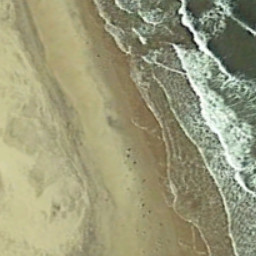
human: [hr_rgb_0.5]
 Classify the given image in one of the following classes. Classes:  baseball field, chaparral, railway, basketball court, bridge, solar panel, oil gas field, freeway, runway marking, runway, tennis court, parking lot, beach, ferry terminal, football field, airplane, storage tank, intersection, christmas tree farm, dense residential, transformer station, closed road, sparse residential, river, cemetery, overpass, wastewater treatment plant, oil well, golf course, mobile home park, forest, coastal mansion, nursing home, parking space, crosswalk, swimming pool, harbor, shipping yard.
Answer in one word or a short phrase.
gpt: beach